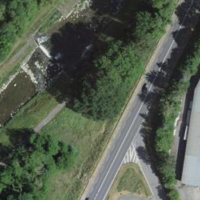
EUNIS habitat code: 55
Species observed at this site:
Acer campestre